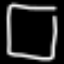
Label: square